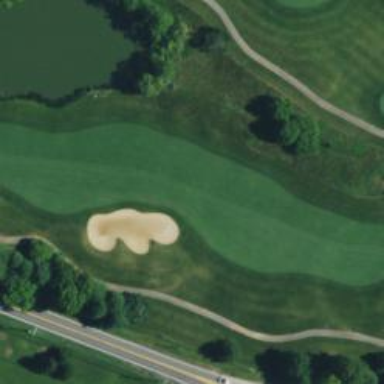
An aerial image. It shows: View of golf hole.